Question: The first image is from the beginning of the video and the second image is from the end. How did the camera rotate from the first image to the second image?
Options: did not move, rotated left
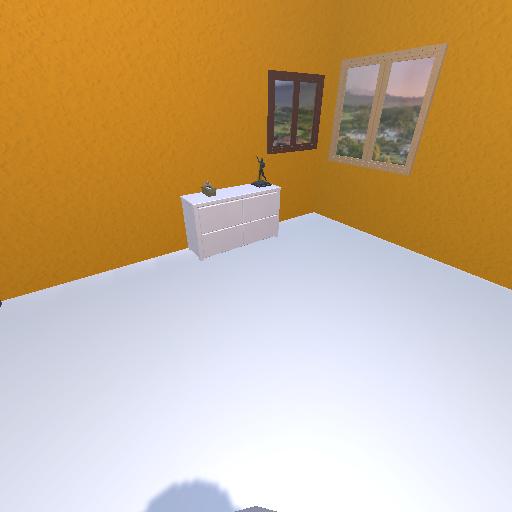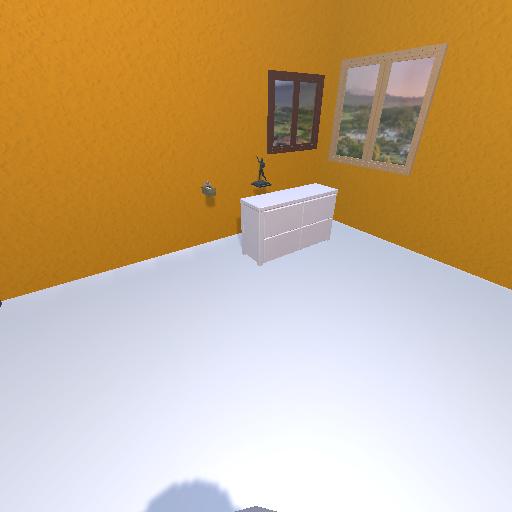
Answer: did not move